Interaction volume radius: 5 \u00c5
Interaction volume height: 25 \u00c5
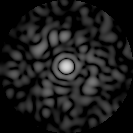
Disorder parameter: 0.8511